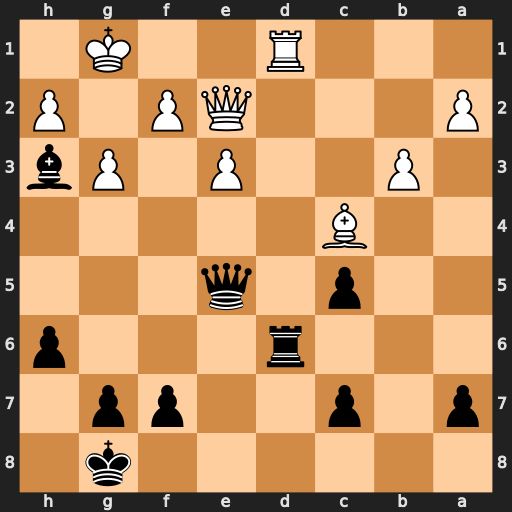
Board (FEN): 6k1/p1p2pp1/3r3p/2p1q3/2B5/1P2P1Pb/P3QP1P/3R2K1
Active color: b
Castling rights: -
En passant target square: -
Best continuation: Qe4 f3 Rxd1+ Qxd1 Qxe3+